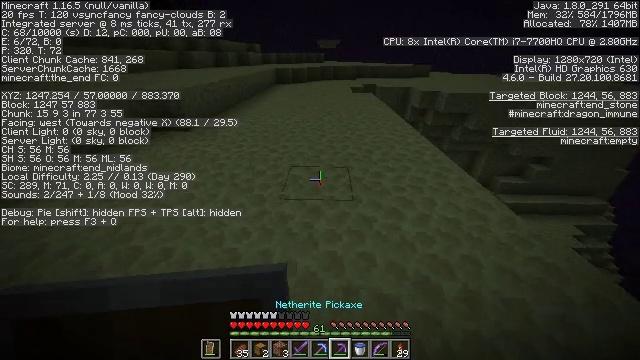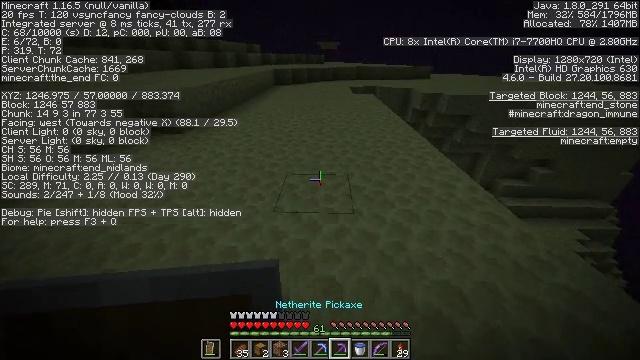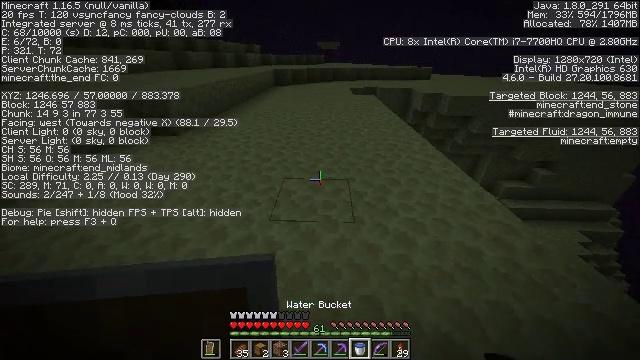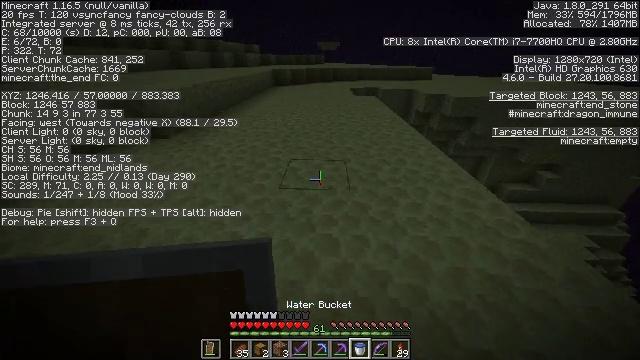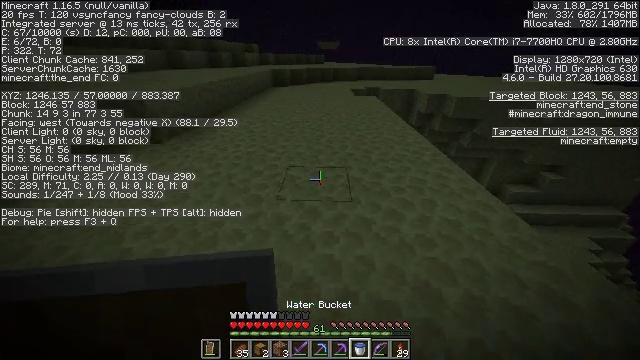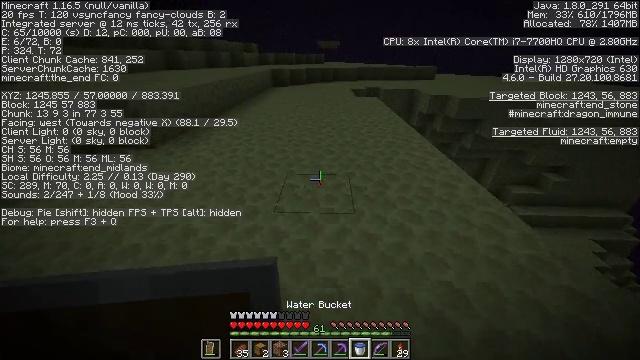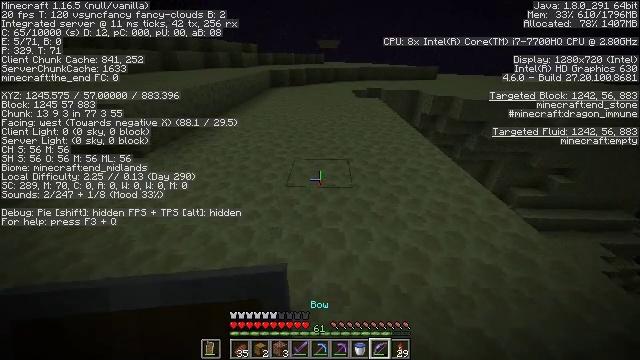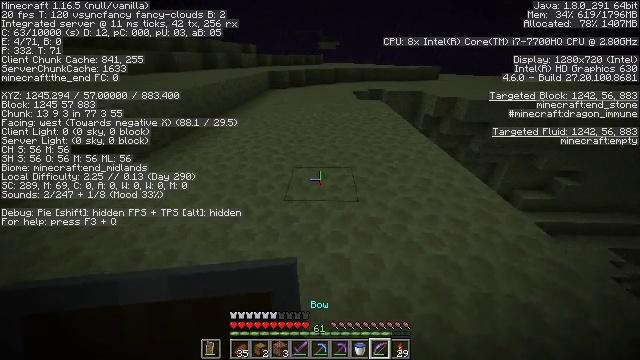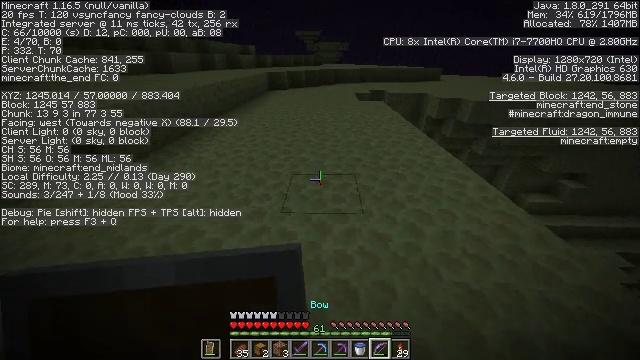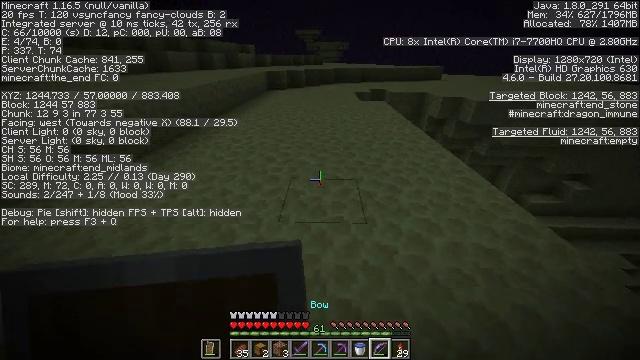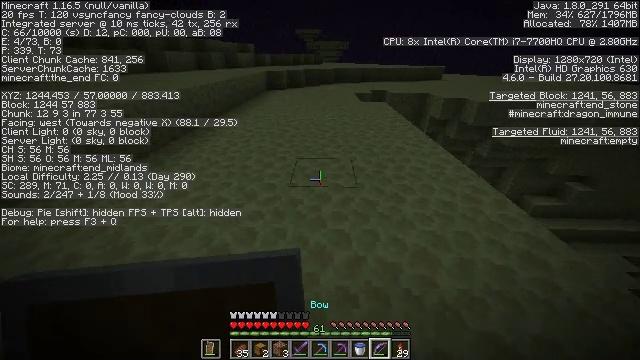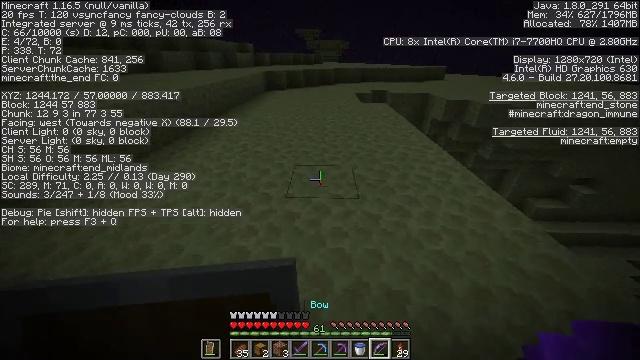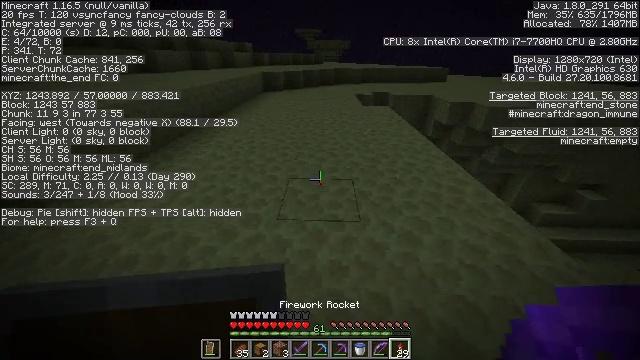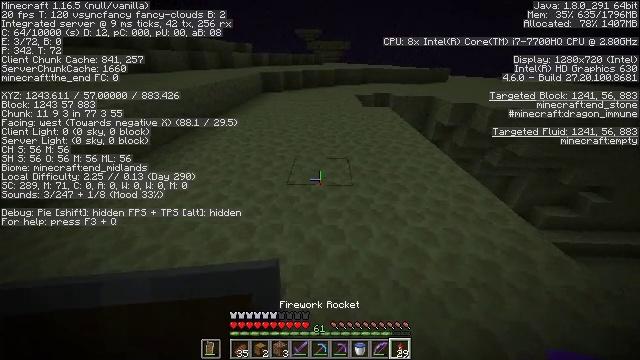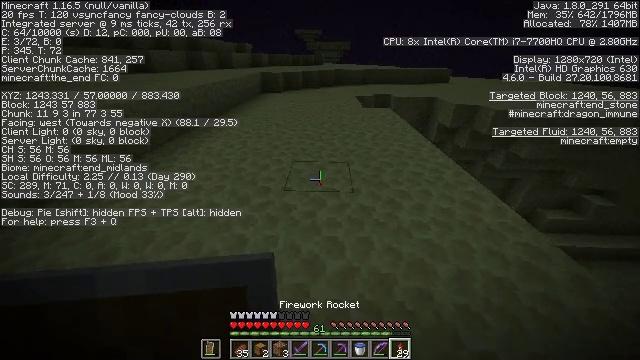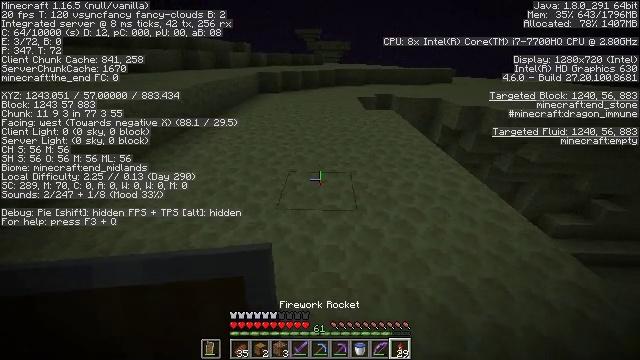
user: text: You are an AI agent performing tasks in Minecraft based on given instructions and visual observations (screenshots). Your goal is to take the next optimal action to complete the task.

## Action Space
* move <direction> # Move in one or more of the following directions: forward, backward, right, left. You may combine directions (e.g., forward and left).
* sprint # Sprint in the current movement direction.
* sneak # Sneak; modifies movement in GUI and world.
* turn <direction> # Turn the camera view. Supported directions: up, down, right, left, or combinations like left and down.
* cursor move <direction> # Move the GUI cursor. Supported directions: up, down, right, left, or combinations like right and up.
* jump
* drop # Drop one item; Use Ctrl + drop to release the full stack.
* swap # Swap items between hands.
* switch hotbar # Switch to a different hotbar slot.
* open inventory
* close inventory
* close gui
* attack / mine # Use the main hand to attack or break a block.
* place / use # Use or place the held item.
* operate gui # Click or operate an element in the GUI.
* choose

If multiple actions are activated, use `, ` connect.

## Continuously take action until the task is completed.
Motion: motion action
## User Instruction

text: Mine the end stone in the End dimension.
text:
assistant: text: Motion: move forward
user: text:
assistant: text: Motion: move forward
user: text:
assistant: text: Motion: move forward
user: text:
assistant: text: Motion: move forward
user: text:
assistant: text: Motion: move forward
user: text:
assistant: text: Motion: move forward
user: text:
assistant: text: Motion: move forward
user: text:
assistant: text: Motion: move forward
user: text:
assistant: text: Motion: move forward
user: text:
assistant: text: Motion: move forward
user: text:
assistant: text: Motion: move forward
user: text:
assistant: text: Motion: move forward
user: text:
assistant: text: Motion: move forward
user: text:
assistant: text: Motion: move forward
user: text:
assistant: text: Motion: move forward
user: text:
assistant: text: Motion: move forward
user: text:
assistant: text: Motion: move forward
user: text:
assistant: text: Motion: move forward
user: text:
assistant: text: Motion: move forward
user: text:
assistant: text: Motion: move forward
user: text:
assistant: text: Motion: move forward
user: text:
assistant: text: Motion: move forward, turn up
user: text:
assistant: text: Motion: move forward
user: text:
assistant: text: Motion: move forward
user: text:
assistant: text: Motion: move forward
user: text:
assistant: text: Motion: move forward
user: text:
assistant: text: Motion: move forward, jump
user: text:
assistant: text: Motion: move forward, jump
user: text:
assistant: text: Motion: move forward, jump
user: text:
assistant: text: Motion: move forward, jump